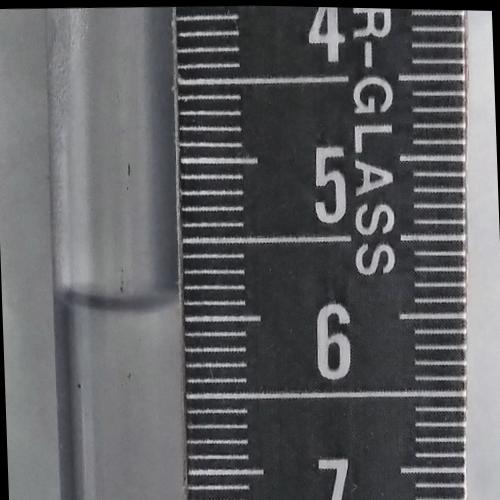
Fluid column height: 5.9 cm